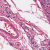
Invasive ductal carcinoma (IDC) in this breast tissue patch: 1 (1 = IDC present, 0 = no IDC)